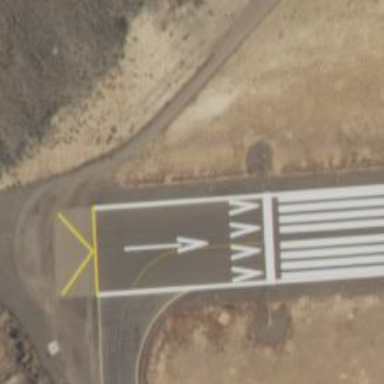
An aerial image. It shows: Runway with displaced threshold at the airport.